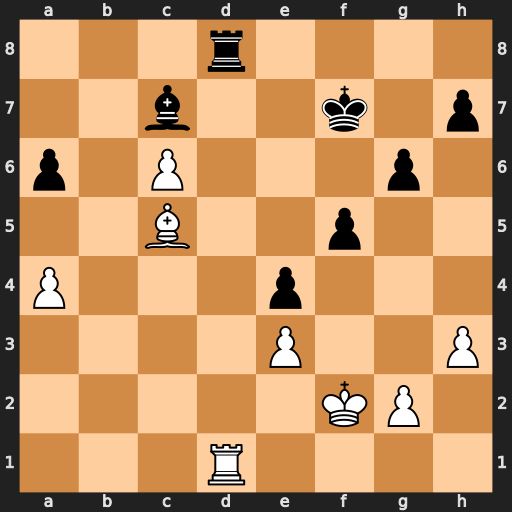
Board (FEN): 3r4/2b2k1p/p1P3p1/2B2p2/P3p3/4P2P/5KP1/3R4
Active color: w
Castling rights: -
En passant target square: -
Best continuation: Rxd8 Bxd8 Bd6 Bh4+ g3